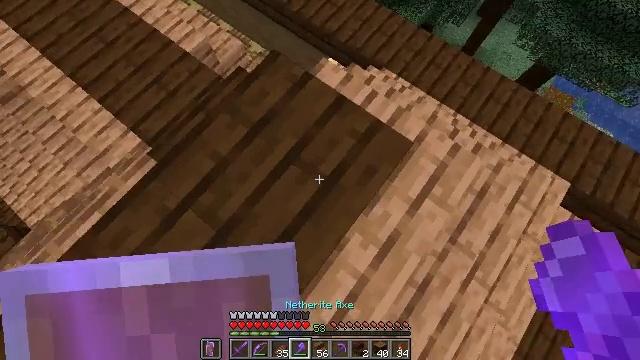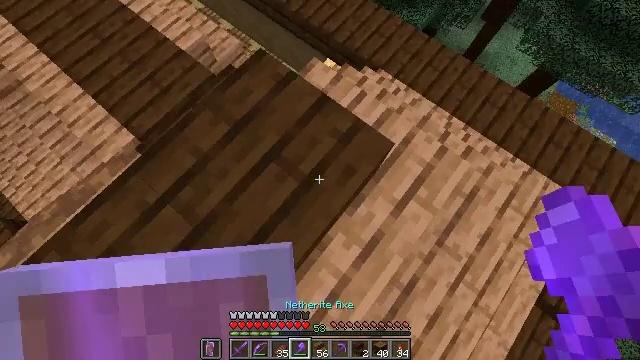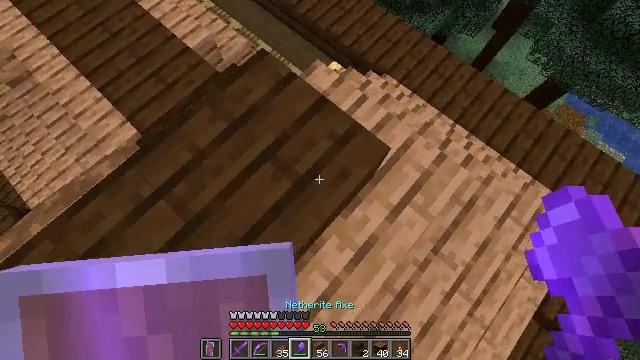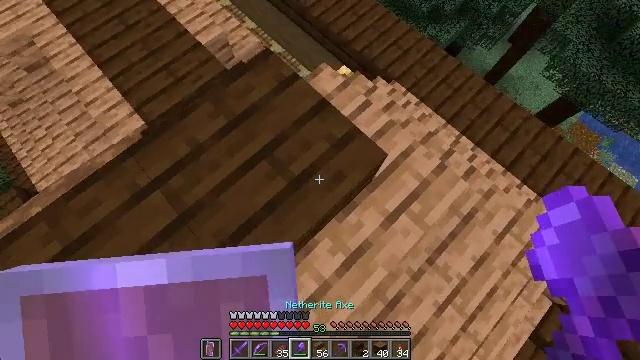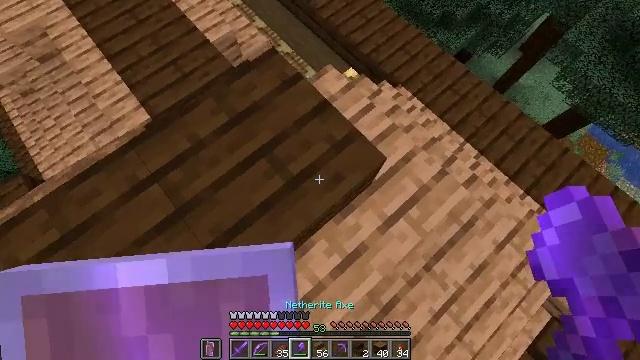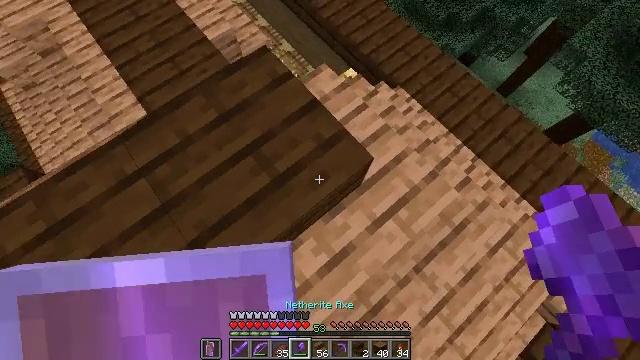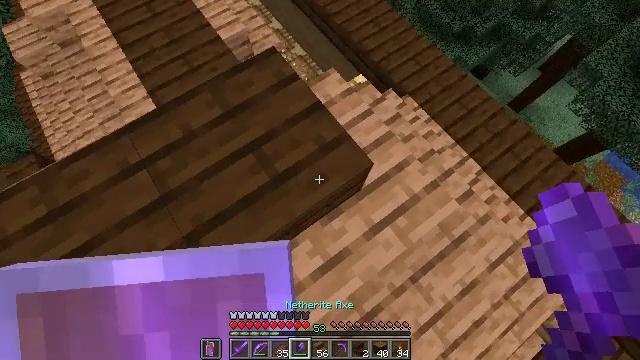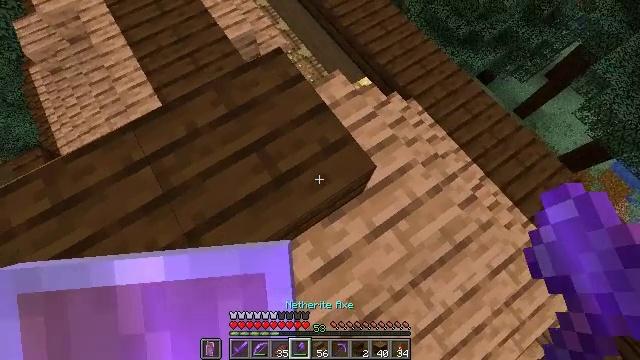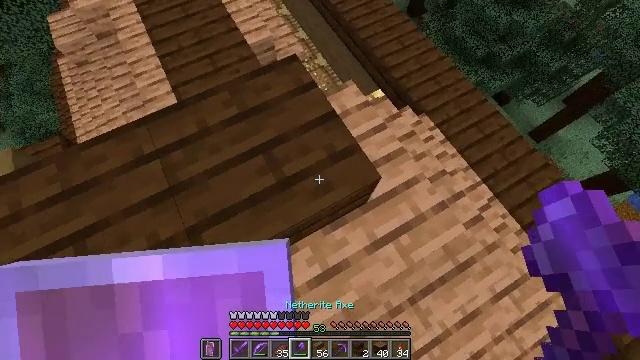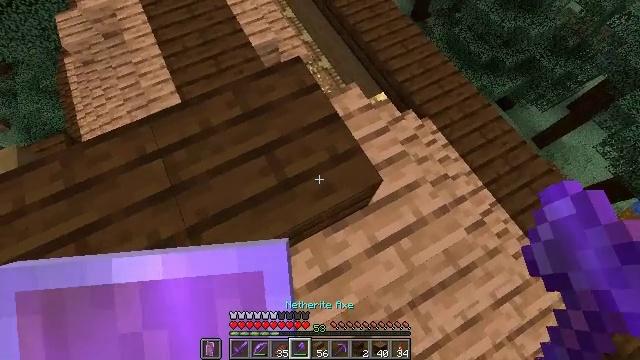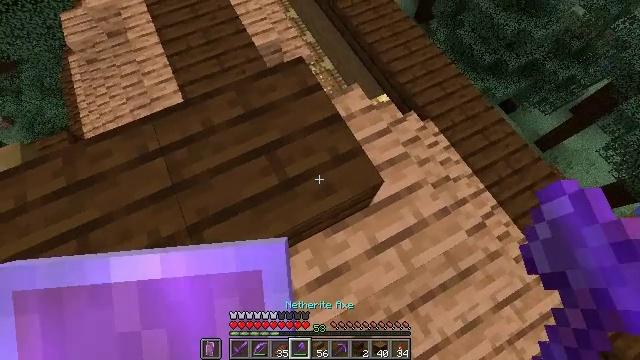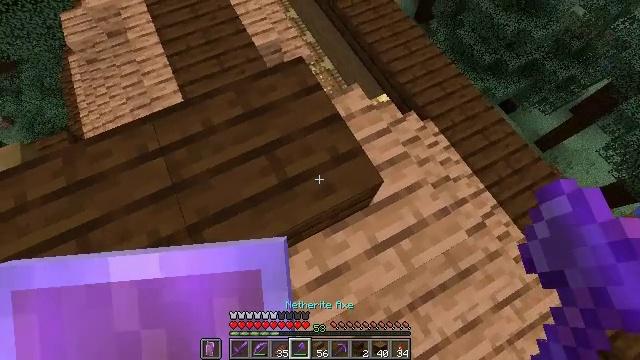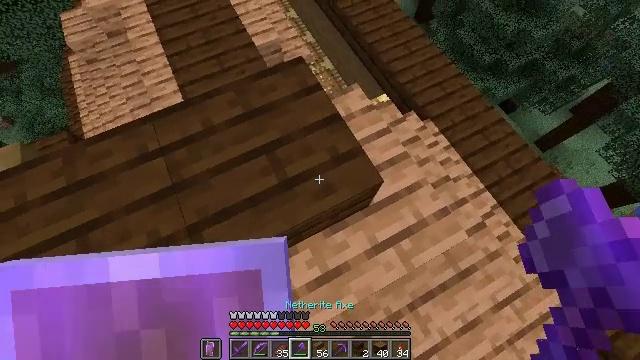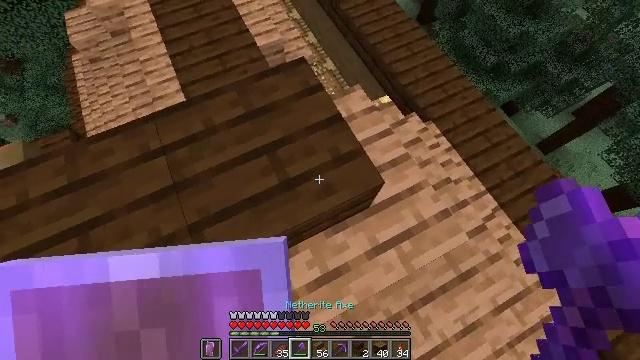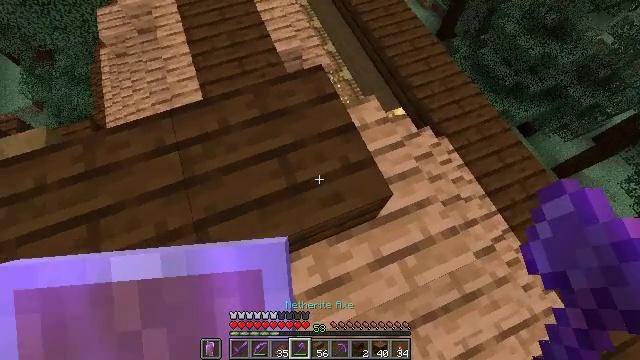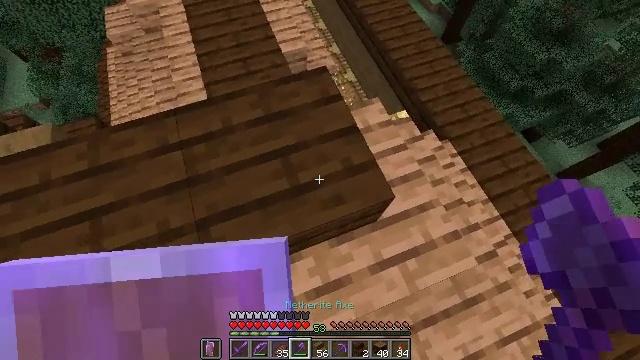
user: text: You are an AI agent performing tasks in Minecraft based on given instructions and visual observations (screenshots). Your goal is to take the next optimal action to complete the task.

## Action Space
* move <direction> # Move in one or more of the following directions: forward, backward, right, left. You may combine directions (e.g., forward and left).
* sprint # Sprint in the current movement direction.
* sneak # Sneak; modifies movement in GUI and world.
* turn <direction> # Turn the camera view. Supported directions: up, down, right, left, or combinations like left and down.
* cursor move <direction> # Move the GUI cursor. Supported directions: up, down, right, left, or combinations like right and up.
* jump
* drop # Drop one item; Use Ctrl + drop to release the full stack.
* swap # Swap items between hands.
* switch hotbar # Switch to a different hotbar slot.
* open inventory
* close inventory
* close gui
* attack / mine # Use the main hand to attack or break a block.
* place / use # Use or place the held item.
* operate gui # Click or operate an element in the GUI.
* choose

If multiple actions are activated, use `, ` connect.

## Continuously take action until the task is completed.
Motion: motion action
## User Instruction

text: Mine dark oak slab.
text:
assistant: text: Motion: move right, sneak, turn left
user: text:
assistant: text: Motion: move right, sneak, turn left
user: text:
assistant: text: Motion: move right, sneak, turn left
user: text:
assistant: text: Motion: move right, sneak, turn left
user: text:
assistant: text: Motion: sneak, turn left
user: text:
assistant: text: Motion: sneak, turn left
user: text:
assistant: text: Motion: sneak, turn left
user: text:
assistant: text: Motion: sneak, turn left and up
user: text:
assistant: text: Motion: sneak, turn left
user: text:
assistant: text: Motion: sneak
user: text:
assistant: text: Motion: sneak
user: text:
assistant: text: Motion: sneak
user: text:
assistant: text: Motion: sneak
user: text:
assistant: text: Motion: sneak, turn left and up
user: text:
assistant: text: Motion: sneak, turn left
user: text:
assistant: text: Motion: sneak
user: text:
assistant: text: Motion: move back, sneak
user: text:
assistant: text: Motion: move back, sneak
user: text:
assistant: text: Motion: move back, sneak, turn left
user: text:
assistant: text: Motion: move back, sneak, turn left
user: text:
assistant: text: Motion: sneak
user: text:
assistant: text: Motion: sneak
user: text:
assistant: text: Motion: sneak
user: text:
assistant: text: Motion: sneak
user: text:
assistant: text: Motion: sneak
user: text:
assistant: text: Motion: sneak, turn up
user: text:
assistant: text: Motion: sneak, turn up
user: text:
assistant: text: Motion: sneak, turn up
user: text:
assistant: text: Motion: sneak
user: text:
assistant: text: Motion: sneak